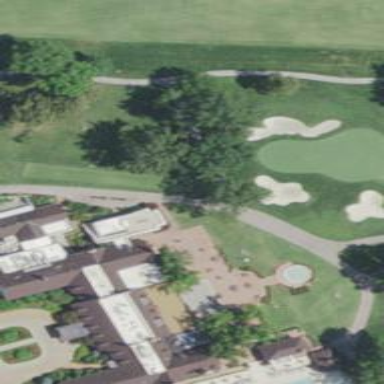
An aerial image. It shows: Clubhouse building at golf course.